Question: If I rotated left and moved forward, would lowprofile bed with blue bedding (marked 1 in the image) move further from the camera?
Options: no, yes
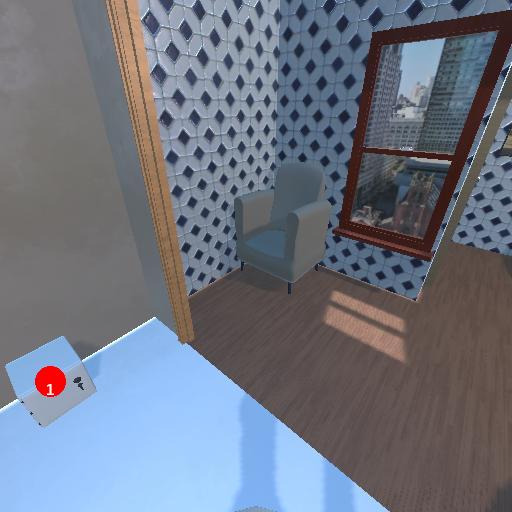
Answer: no